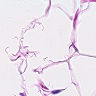
Metastatic tissue present: no